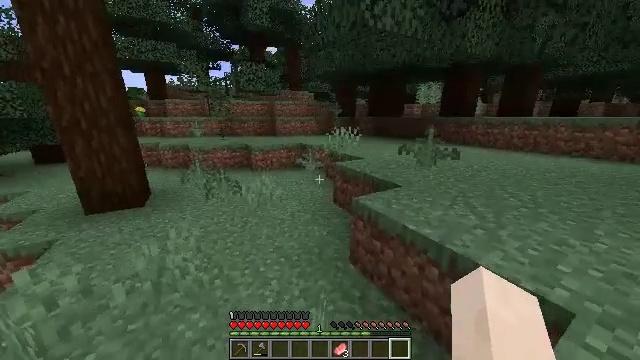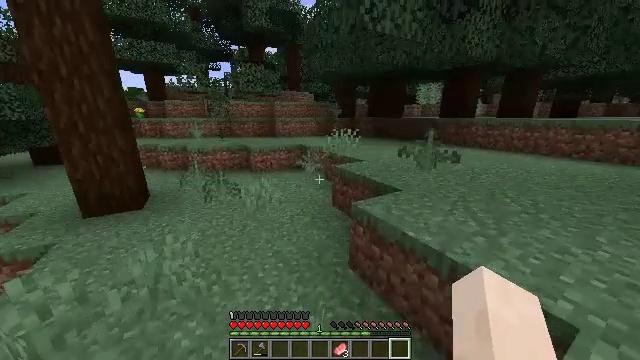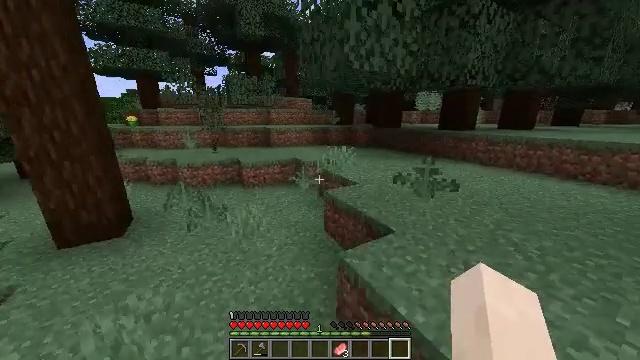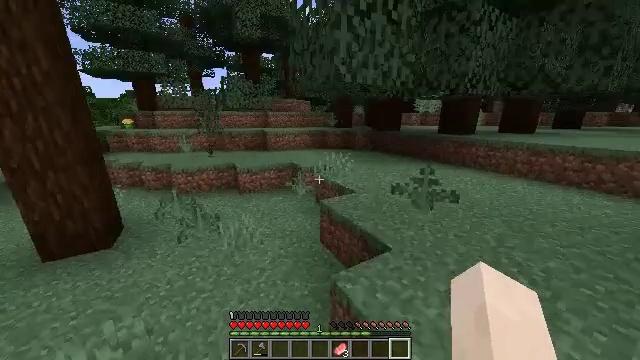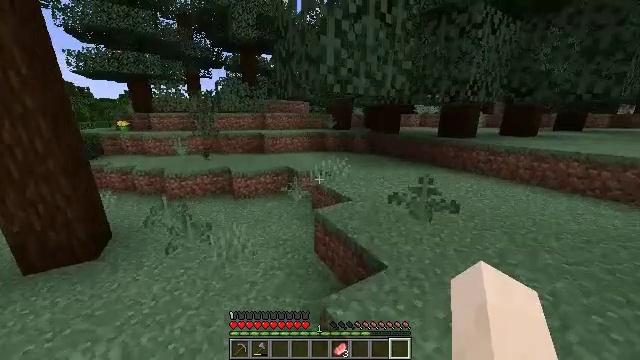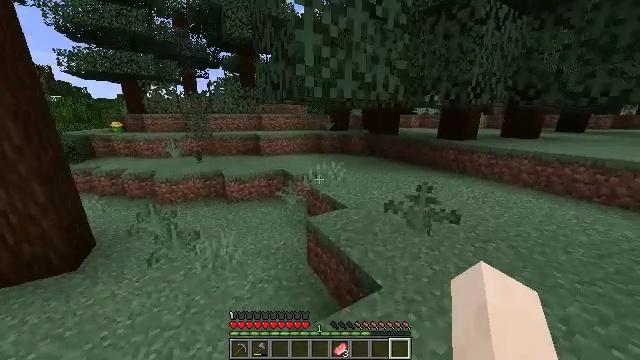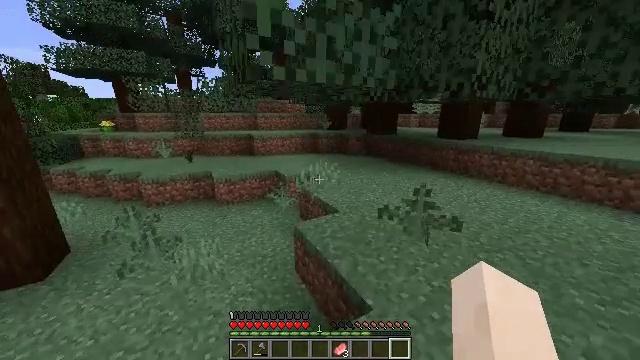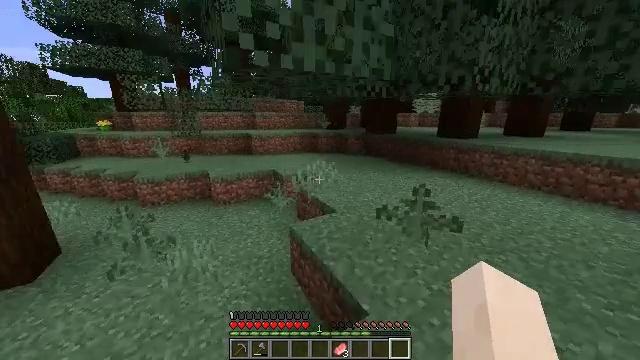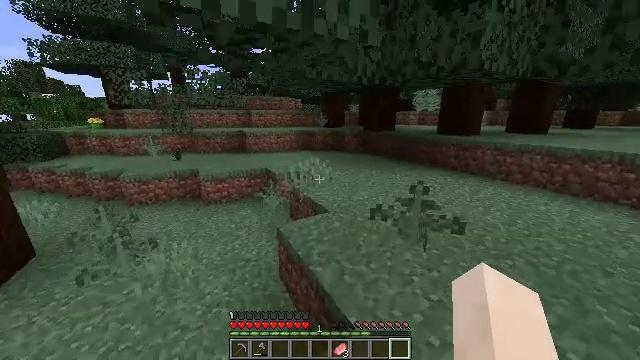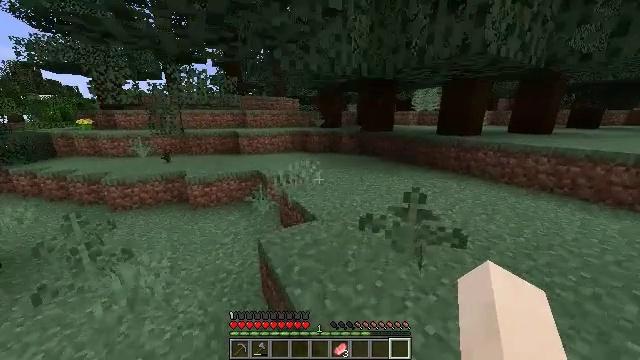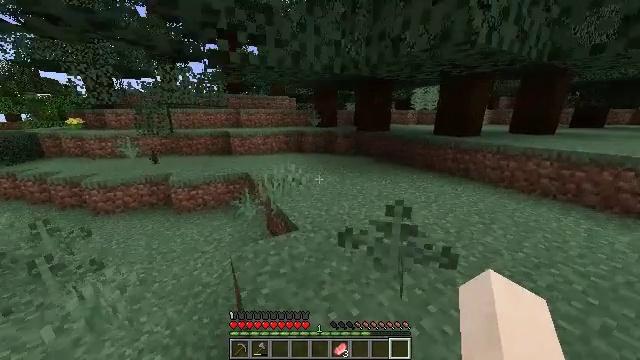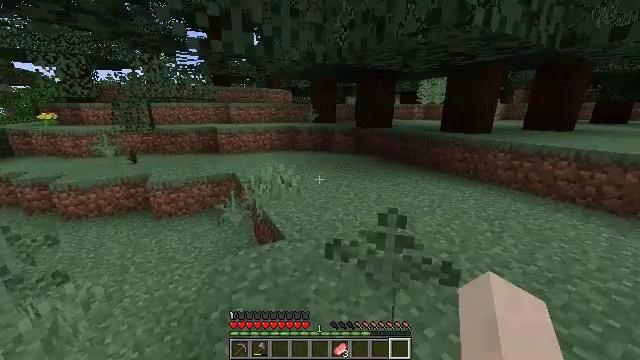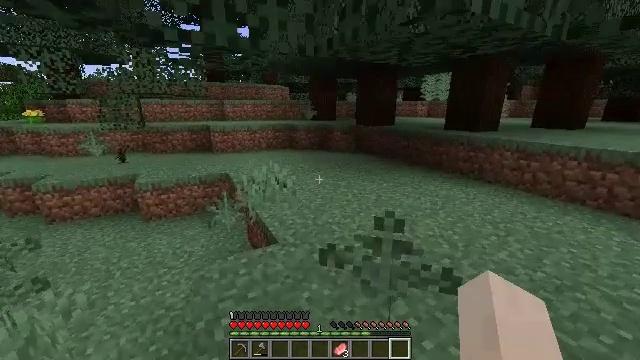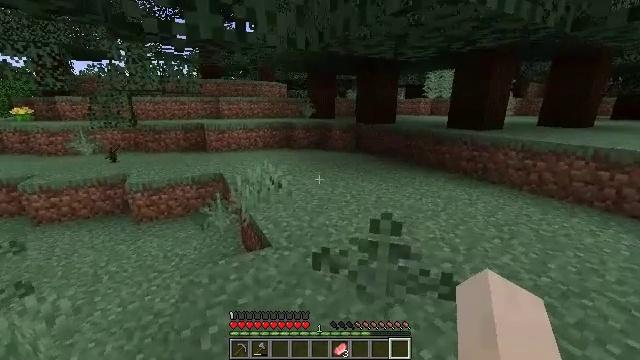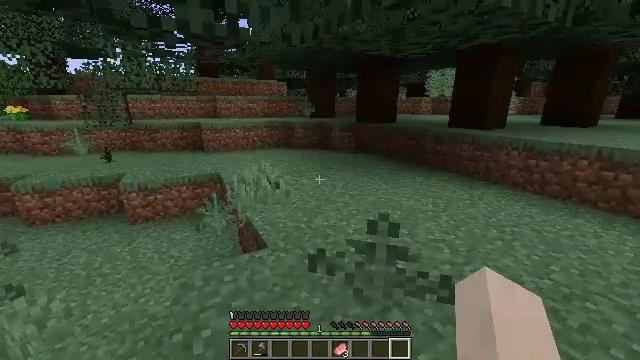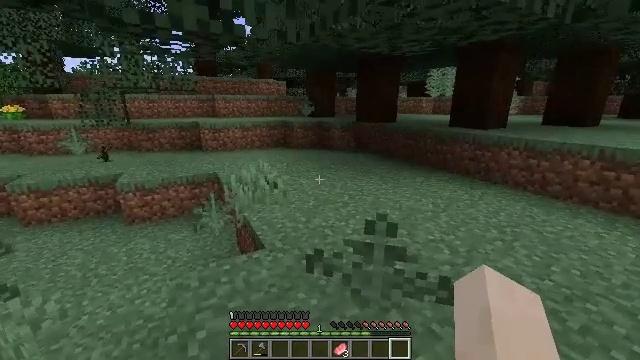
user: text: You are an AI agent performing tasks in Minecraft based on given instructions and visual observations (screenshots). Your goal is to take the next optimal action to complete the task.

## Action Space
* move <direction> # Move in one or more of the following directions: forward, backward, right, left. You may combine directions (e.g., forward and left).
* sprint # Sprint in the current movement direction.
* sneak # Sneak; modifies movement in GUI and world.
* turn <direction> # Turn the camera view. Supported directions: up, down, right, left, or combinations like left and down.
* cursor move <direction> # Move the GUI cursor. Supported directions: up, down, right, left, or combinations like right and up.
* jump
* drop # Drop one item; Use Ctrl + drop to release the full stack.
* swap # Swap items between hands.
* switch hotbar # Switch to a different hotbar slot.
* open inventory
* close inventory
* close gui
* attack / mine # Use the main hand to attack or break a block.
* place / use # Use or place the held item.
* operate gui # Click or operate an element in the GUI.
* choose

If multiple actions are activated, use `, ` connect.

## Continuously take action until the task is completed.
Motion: motion action
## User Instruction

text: craft item air
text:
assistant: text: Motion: move forward and move right, sprint, jump
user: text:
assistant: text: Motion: move forward and move right, sprint, jump
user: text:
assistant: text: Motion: move forward and move right, sprint, jump
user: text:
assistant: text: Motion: move forward and move right, sprint, jump
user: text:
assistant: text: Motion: move forward and move right, sprint, jump
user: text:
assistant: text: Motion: move forward and move right, sprint
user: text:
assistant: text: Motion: move forward and move right, sprint
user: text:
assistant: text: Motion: move forward and move right
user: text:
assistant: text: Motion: move forward and move right
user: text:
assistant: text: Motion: move right
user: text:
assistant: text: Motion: no_op
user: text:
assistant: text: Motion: no_op
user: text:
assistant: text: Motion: no_op
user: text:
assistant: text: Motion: no_op
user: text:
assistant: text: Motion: no_op
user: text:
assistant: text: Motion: no_op
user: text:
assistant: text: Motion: turn left
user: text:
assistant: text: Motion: turn left
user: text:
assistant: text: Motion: turn left
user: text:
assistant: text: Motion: move forward, sprint
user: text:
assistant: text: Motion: move forward, sprint
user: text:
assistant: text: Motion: move forward, sprint
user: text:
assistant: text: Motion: move forward, sprint
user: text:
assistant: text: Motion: move forward, sprint, turn left
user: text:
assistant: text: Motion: move forward, sprint, turn left
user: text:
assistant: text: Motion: move forward, sprint, turn left
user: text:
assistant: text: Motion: move forward, sprint, turn left
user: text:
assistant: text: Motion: move forward, sprint, turn left
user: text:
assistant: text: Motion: move forward, sprint, turn left
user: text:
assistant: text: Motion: move forward, sprint